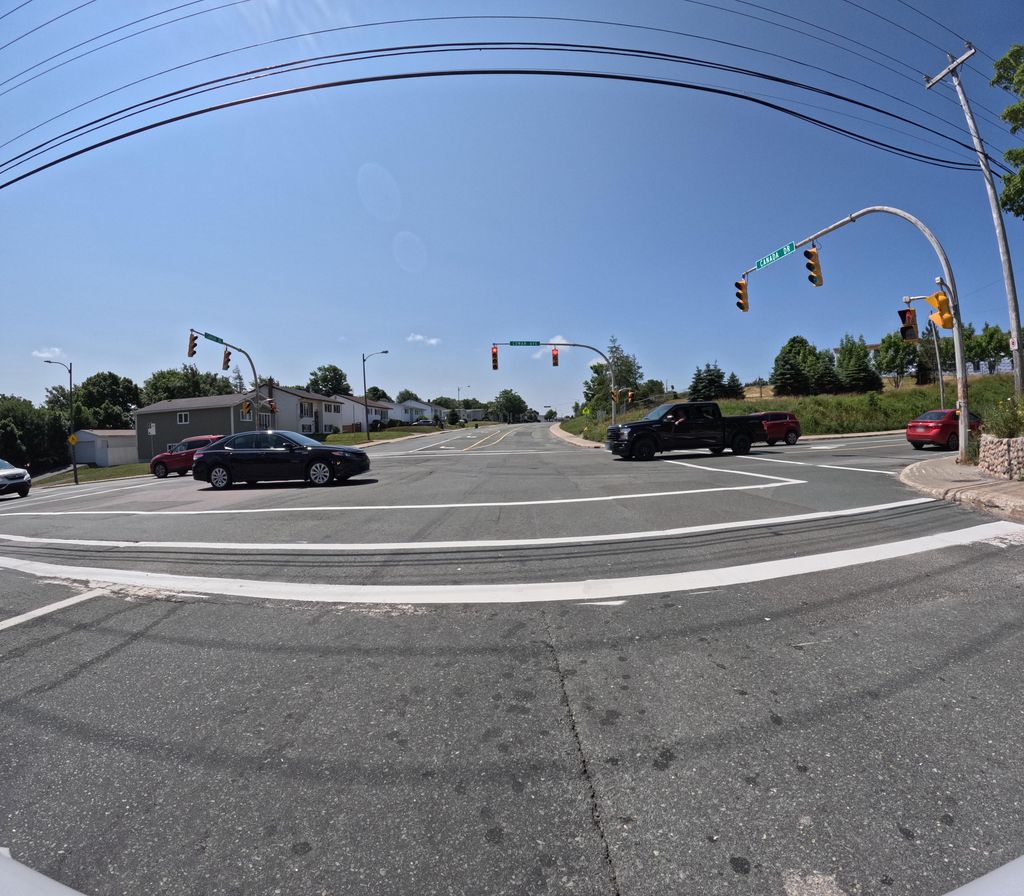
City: st_johns